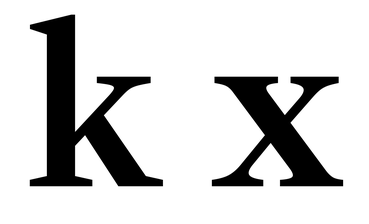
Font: LibreCaslonText_SemiBold